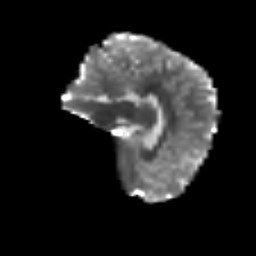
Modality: T2w
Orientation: sagittal
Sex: female
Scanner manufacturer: siemens
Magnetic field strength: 3 T
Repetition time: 5 s
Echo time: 0.071 s